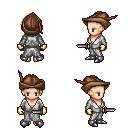
a pixel art fantasy rpg character, female body template, human, light skin, white robe, white pants, brown long mohawk hairstyle, leather cap, gold gloves, metal boots, dagger, four views (front, back, left, right), 2x2 character sprite sheet, small pixel art, hard edges, no anti-aliasing